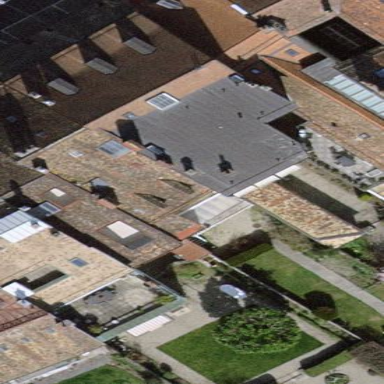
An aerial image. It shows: Building with gabled roof made of roof tiles. The roof is oriented across the structure.